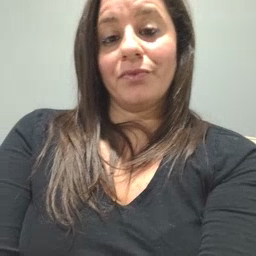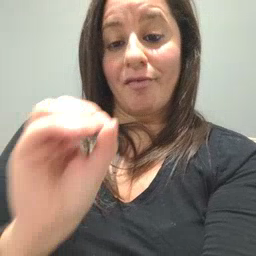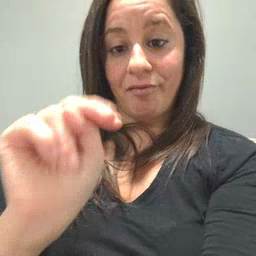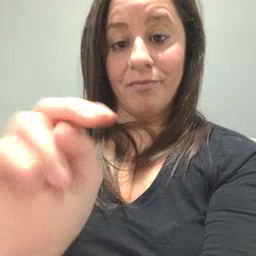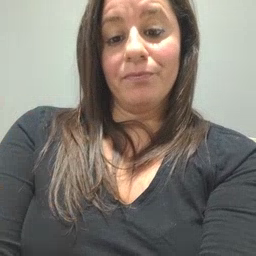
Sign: on